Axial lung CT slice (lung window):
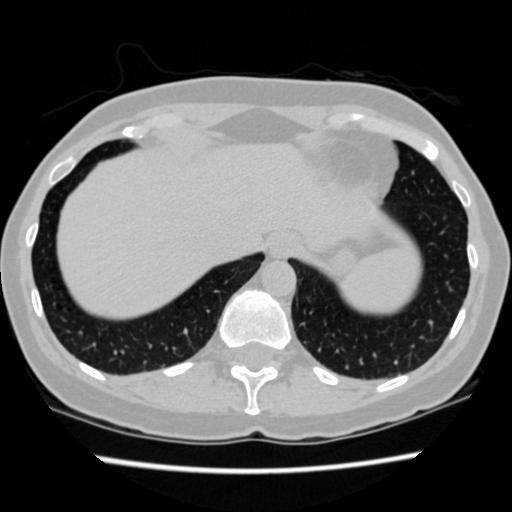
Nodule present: no